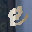
Label: 8